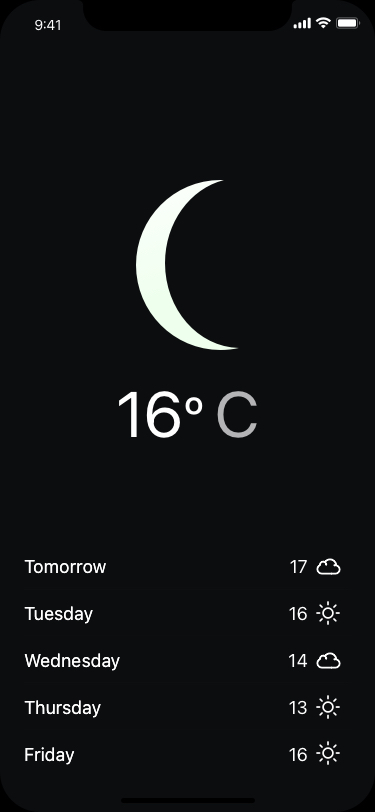
Text in this UI design:
16º C
Tuesday
16
Tuesday
Thursday
13
Thursday
Friday
16
Friday
Wednesday
14
Wednesday
Tomorrow
17
Tomorrow